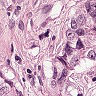
Metastatic tissue present: yes